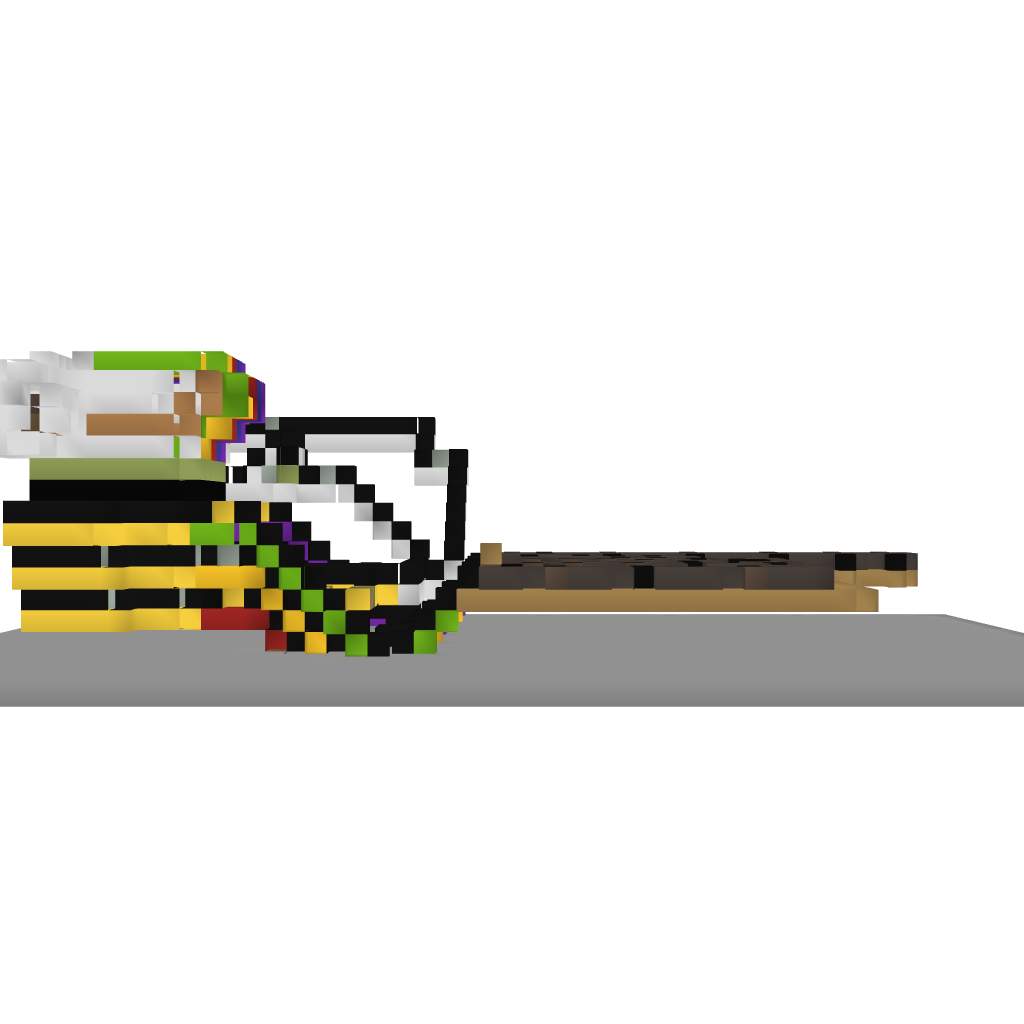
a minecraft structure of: RainbowRun-Longjacob1